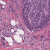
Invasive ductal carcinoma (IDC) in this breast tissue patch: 1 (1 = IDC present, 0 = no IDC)